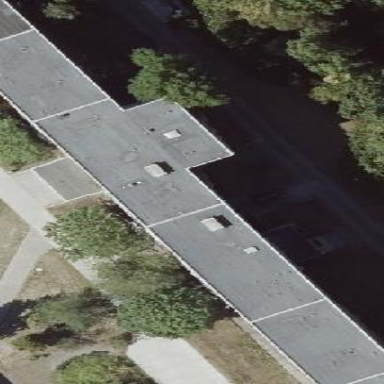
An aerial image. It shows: School building.